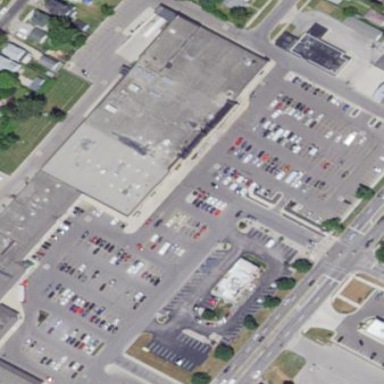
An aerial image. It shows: Retail building.